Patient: sex F, age 31
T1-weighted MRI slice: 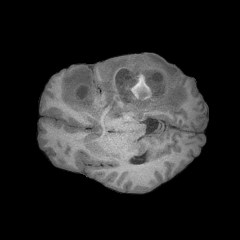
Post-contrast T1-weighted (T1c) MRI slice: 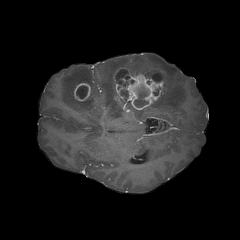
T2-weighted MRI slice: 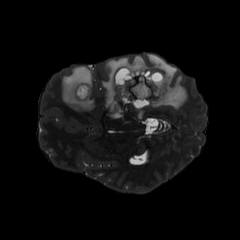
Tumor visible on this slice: yes
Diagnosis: Glioblastoma, IDH-wildtype
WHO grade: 4